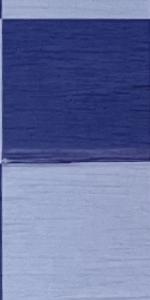
Label: Empty